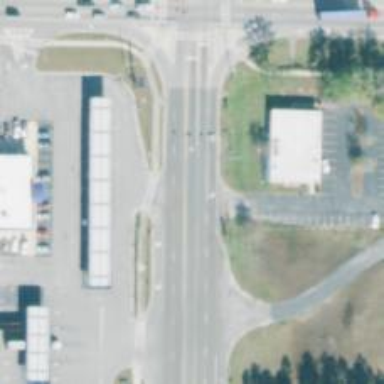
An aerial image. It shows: Trunk highway with asphalt surface. There is sidewalk on the left side.